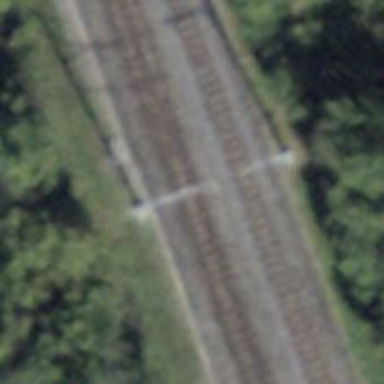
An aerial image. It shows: Narrow-gauge railway track with 1 electrified contact line.